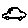
Label: car